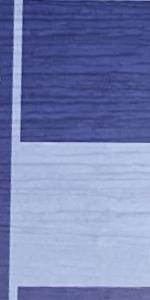
Label: Empty